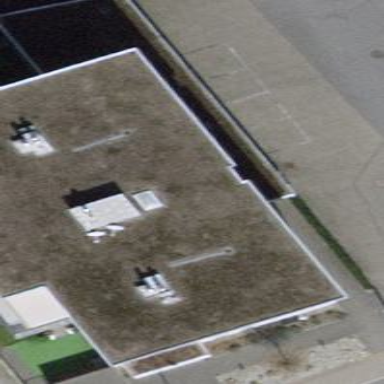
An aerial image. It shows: Flat-roofed apartment building.